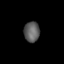
Tissue: skin
Cell type: Others
Senescence score: 0.7051
Nuclear area (px): 314
Mean DAPI intensity: 92.296